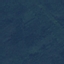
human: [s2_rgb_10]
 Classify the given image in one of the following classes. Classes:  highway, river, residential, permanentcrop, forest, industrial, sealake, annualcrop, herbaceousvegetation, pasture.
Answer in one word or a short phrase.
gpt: Forest